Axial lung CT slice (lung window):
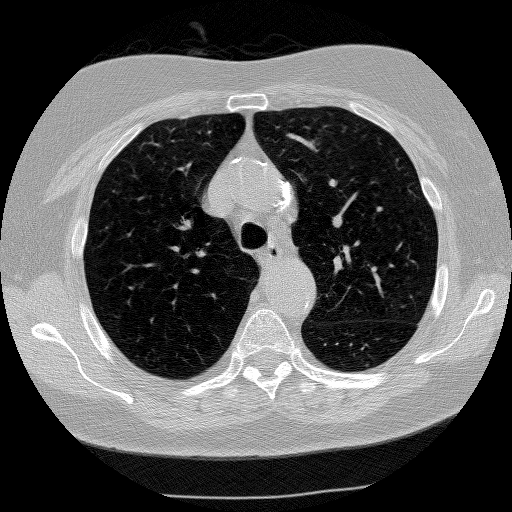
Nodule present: no